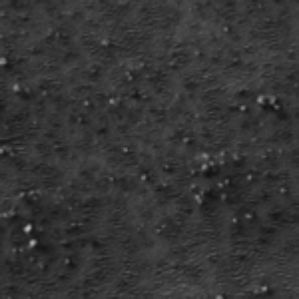
Label: frost